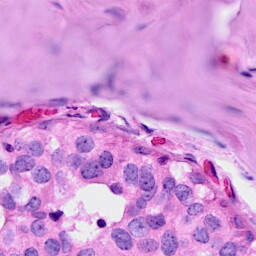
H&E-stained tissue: Breast